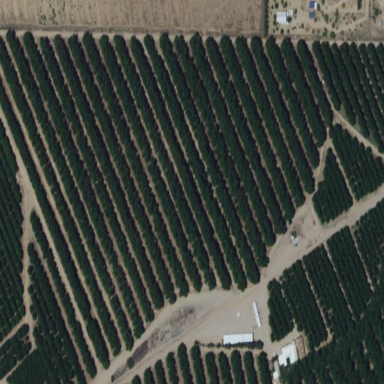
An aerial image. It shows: Orchard.